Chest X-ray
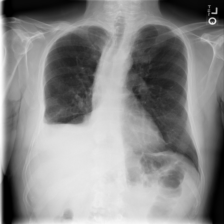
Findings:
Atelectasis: negative
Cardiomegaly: negative
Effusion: positive
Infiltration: positive
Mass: negative
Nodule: negative
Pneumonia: negative
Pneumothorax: negative
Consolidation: negative
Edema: negative
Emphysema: positive
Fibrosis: negative
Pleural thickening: positive
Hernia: negative